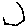
Label: hexagon